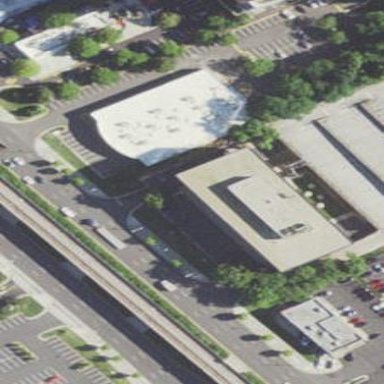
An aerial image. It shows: Office building.